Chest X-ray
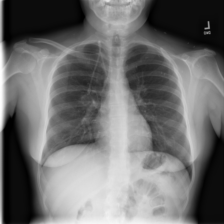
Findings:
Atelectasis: negative
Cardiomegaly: negative
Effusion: negative
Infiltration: negative
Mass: negative
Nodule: negative
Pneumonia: negative
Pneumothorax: negative
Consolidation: negative
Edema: negative
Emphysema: negative
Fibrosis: negative
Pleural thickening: negative
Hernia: negative